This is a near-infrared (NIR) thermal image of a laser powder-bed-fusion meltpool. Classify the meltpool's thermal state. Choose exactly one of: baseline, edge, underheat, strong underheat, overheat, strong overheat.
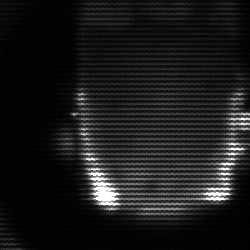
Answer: baseline